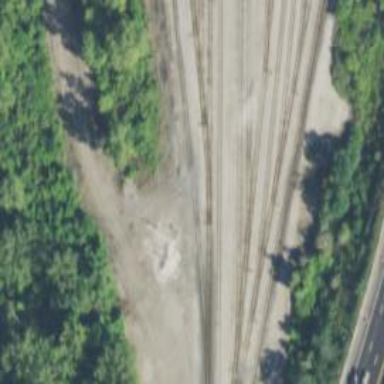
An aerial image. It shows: Railway yard for manifest purposes.